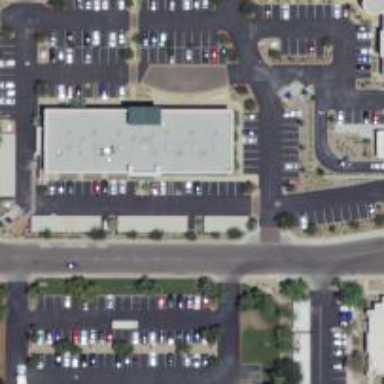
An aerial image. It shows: Healthcare clinic.